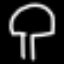
Label: mushroom